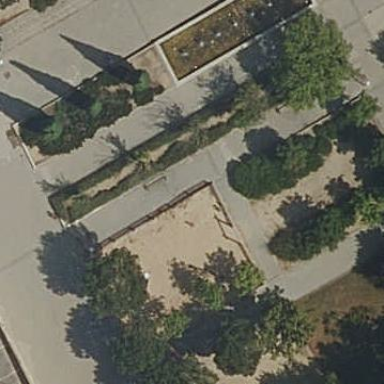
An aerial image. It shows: Playground with kerb barriers.